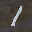
Label: 1